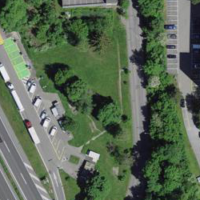
EUNIS habitat code: 57
Species observed at this site:
Centaurium erythraea
Lepidium draba